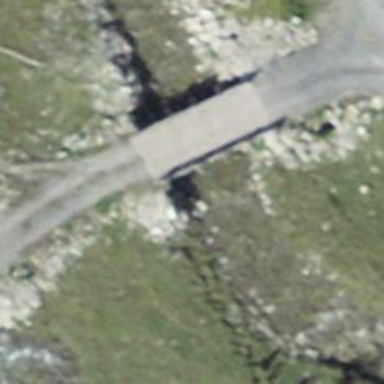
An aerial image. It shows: Bridge over grade2 track.